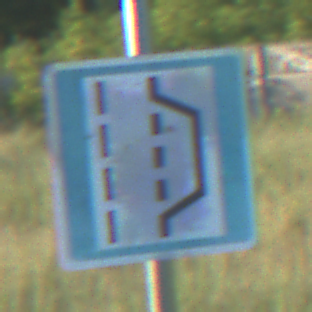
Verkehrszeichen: NothalteUndPannenbucht
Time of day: MorningAfternoon
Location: Outdoor (Nature)
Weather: Clear
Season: NotSpecified
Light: Natural